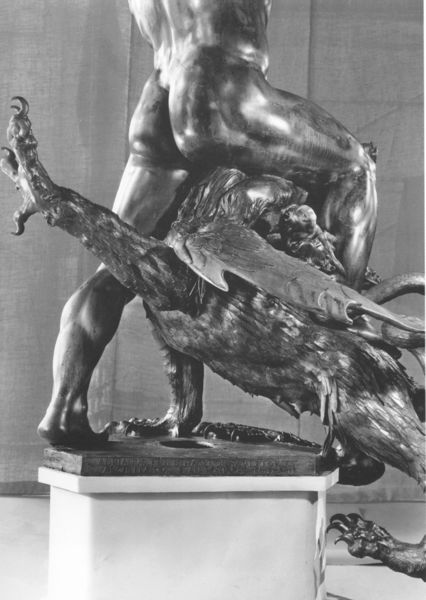
Titel: Herkulesbrunnen in Augsburg
Künstler: Adriaen de Vries
Standort: Augsburg (EU - D - B)
Schlagwörter: kampf, nackt, weiß, schwarz, sockel, skulptur, statue, bronze, nägel, foto, nakt, ausstellung, ausgestreckt, greif, löwe, herkules, drache, apollo, hydra, pranke